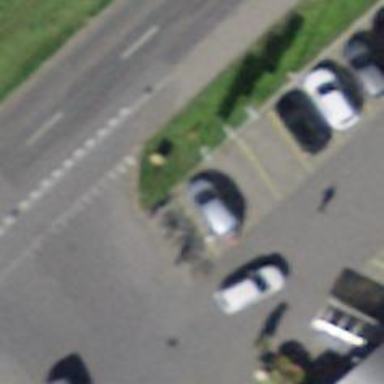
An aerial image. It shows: Bicycle parking area with wall loops.